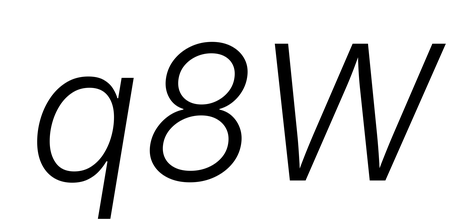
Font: Inter-Italic_Light_Italic